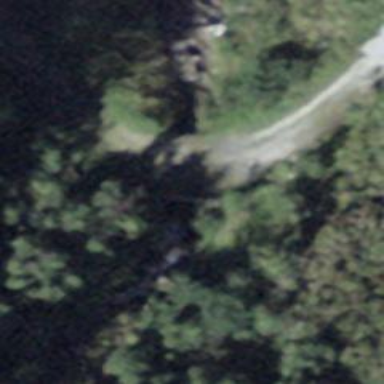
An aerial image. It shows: Track road with bridge.